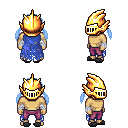
a pixel art fantasy rpg character, male body template, human, tanned skin, blue tattered cape, magenta pants, white cyan twin-tailed hairstyle, gold helm, white cloth bandages, gray slippers, four views (front, back, left, right), 2x2 character sprite sheet, small pixel art, hard edges, no anti-aliasing